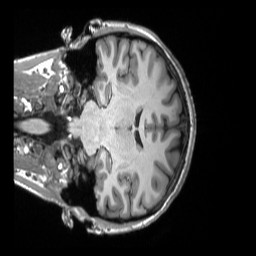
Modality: T1w
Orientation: coronal
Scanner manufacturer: siemens
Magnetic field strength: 3 T
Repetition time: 2.3 s
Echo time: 0.00298 s